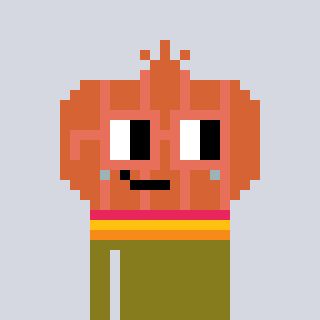
a pixel art character with square orange glasses, a onion-shaped head and a gunk-colored body on a cool background